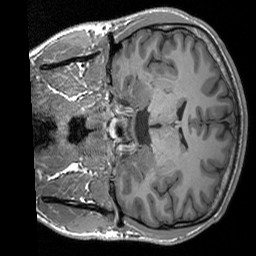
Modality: T1w
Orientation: coronal
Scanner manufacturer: siemens
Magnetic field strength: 3 T
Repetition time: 1.76 s
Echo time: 0.0022 s